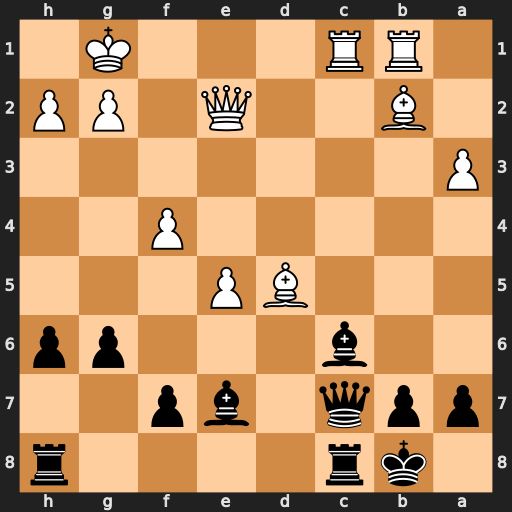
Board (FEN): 1kr4r/ppq1bp2/2b3pp/3BP3/5P2/P7/1B2Q1PP/1RR3K1
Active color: b
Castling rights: -
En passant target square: -
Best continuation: Qb6+ Kh1 Bxd5